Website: home-depot
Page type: address-validator
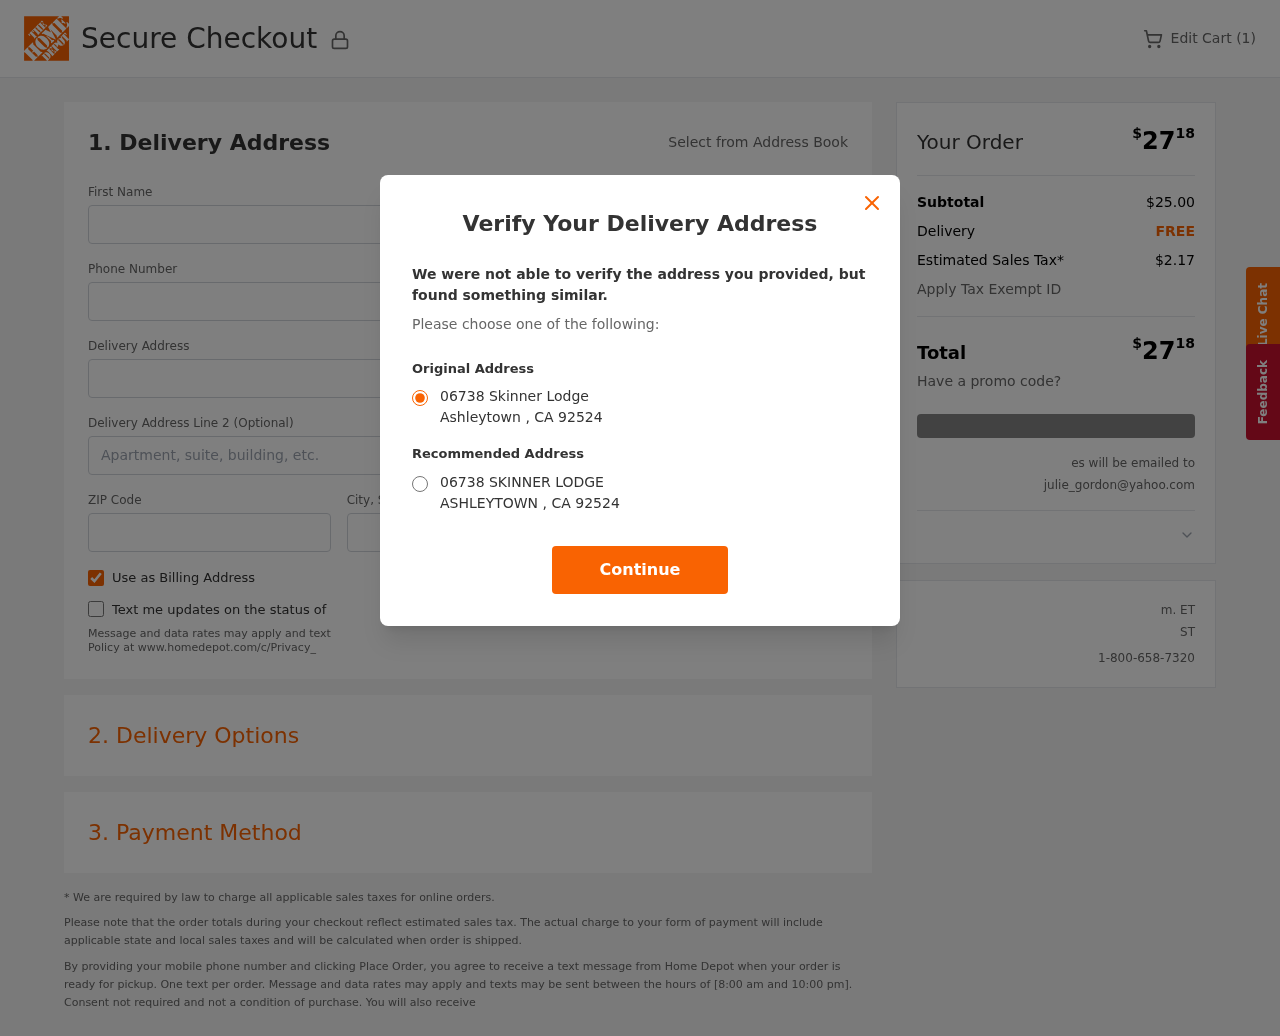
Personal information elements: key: PII_CITY
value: Ashleytown
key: PII_EMAIL
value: julie_gordon@yahoo.com
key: PII_POSTCODE
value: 92524
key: PII_STATE_ABBR
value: CA
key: PII_STREET
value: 06738 Skinner Lodge
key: PII_FIRSTNAME
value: Julie
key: PII_LASTNAME
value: Gordon
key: PII_PHONE
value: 3252490397
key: PII_CITY_STATE
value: Ashleytown, CA
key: PII_STREET_ALT
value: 06738 SKINNER LODGE
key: PII_CITY_ALT
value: ASHLEYTOWN
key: PII_POSTCODE_FULL
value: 92524
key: PII_POSTCODE_NUMERIC
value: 92524
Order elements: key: ORDER_NUM_ITEMS
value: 1
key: ORDER_TOTAL
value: $2718
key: ORDER_SUBTOTAL
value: $25.00
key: ORDER_SHIPPING_COST
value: FREE
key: ORDER_TAX
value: $2.17